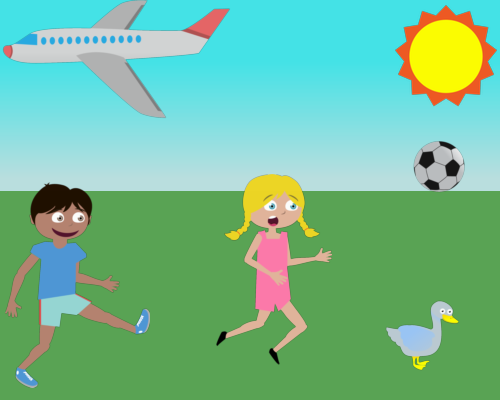
airplane in upper left facing left medium sun in upper right 90 % in frame boy in blue on left side facing right and kicking with left foot girl in pink with shocked lo facing right with arms outstretched in middle of field soccer ball near right side sitting on the horizon boy smiling duck facing right near the bottom right of the screen get the duck